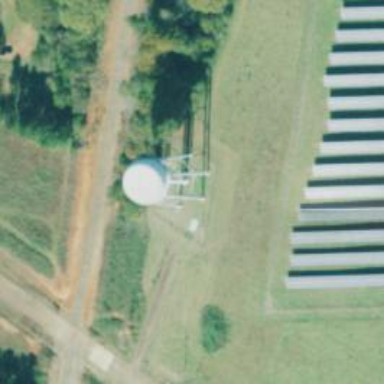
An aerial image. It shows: Water tower that is man-made.